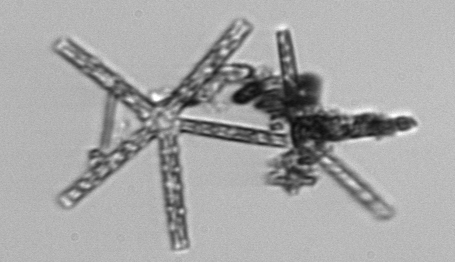
Label: Thalassionema